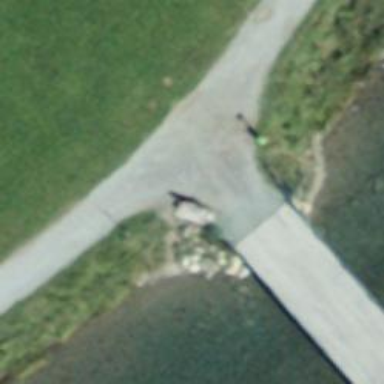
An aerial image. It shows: Bench.